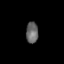
Tissue: lung
Cell type: Epithelial cells
Senescence score: 0.1805
Nuclear area (px): 251
Mean DAPI intensity: 102.681